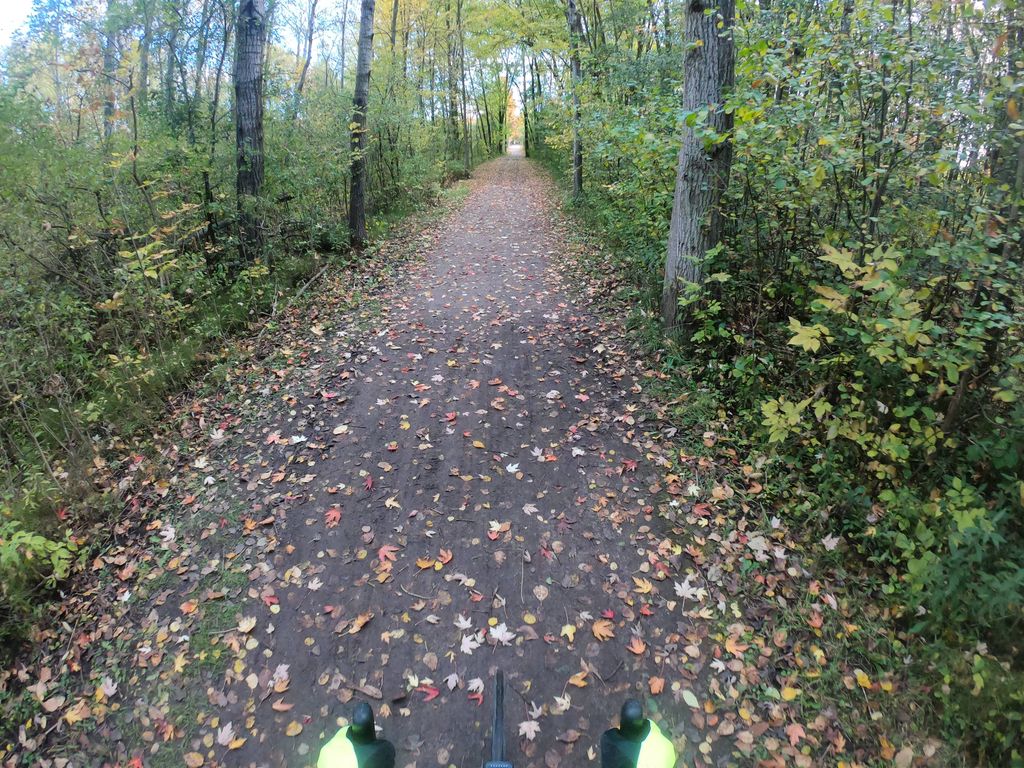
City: kitchener-waterloo